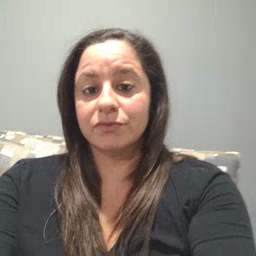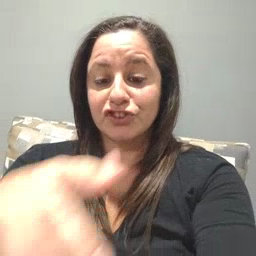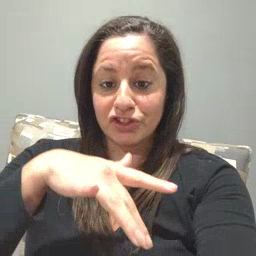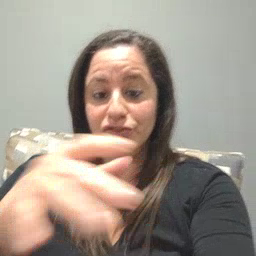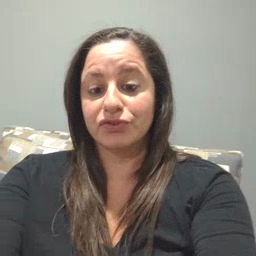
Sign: touch